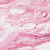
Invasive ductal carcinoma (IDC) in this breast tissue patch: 0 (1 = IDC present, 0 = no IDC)